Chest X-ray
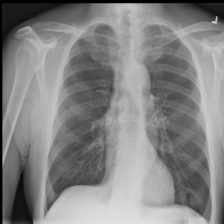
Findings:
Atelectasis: negative
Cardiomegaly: negative
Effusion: negative
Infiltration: negative
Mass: negative
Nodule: negative
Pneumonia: negative
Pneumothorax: negative
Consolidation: negative
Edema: negative
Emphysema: negative
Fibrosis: negative
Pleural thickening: negative
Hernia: negative